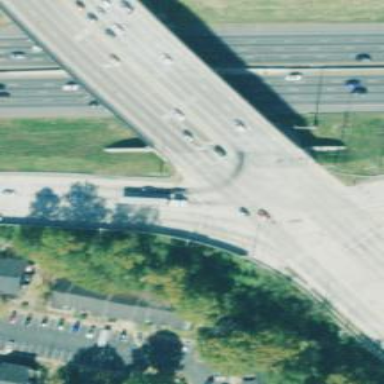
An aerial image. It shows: Secondary road crossing bridge.